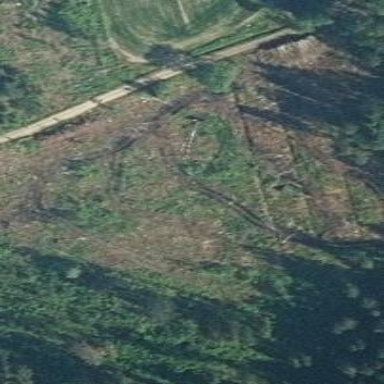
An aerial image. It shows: Scrub vegetation in area designated for logging.